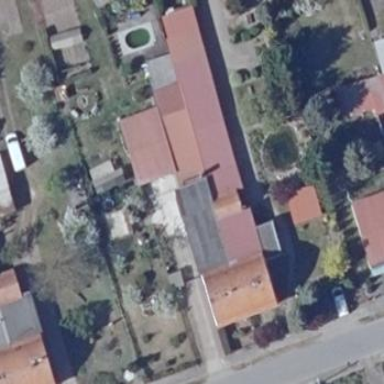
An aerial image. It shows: Kindergarten building.